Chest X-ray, PA view. Patient: 25 years old, sex F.
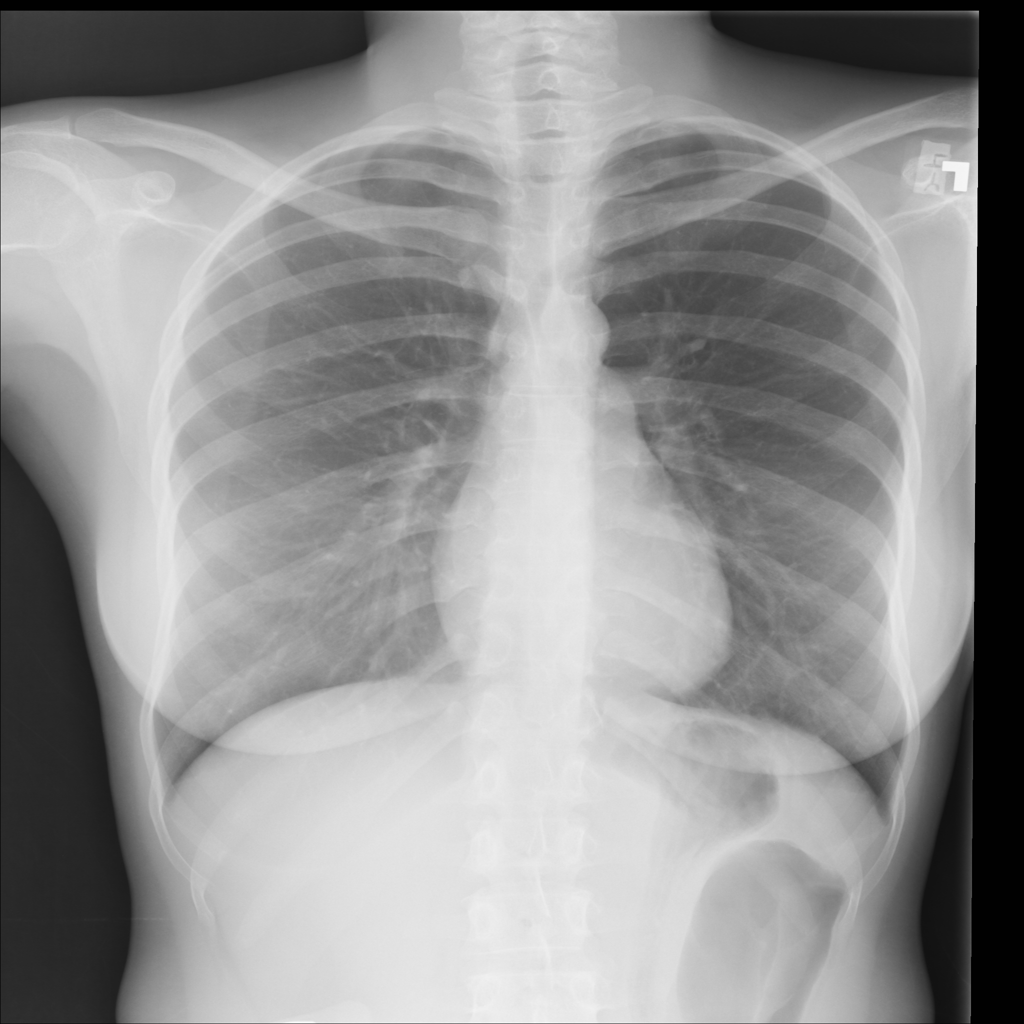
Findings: No Finding